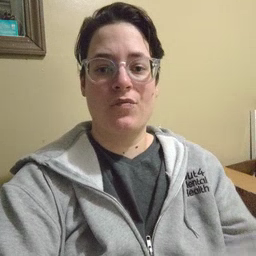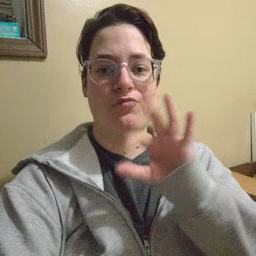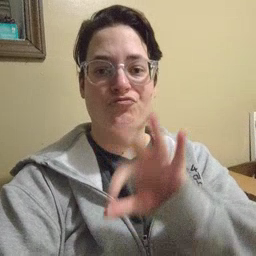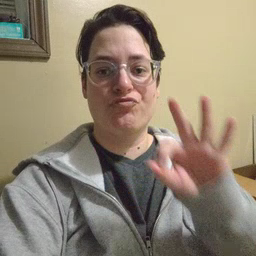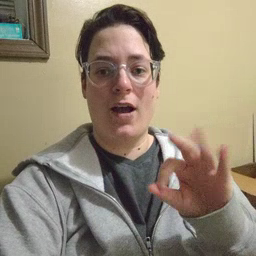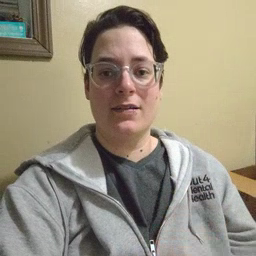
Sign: frenchfries